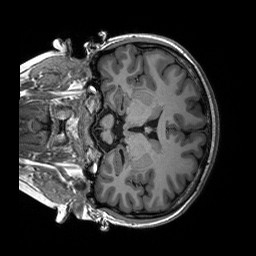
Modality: T1w
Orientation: coronal
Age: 18
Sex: female
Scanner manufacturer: siemens
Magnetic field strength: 3 T
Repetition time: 2.53 s
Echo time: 0.00227 s